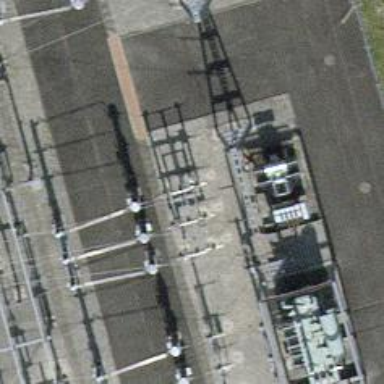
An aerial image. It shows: Power line with three cables.